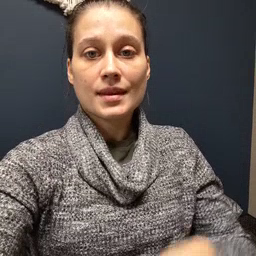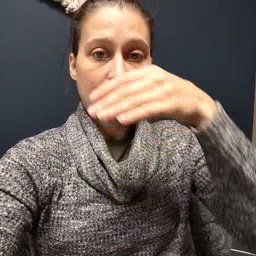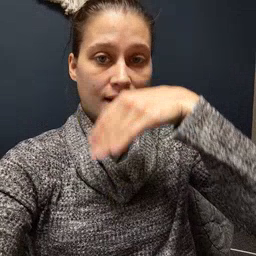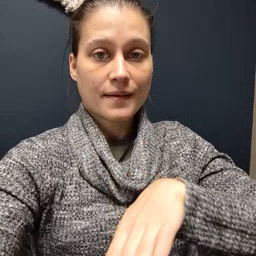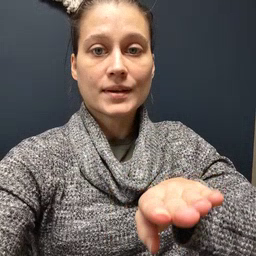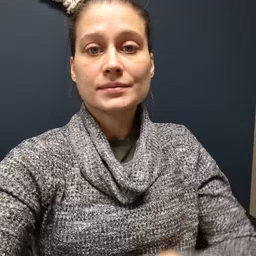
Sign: elephant